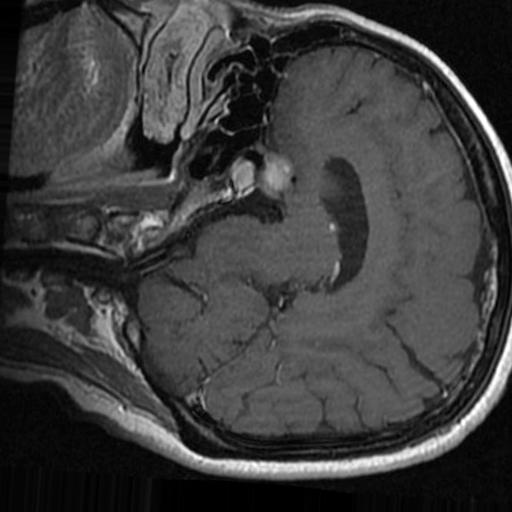
Label: brain_tumor